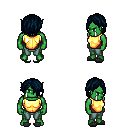
a pixel art fantasy rpg character, male body template, orc, green skin, gold chest armor, teal pants, raven bangs hairstyle, gray slippers, four views (front, back, left, right), 2x2 character sprite sheet, small pixel art, hard edges, no anti-aliasing